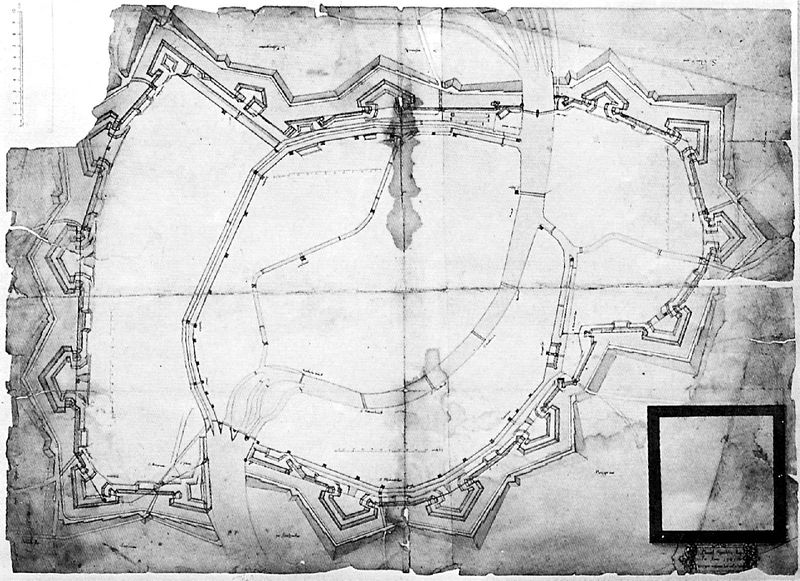
Titel: Letzter Entwurf für die Befestigung Straßburgs, Norden in der linken oberen Ecke
Künstler: Daniel Specklin
Institution: Kopenhagen, Det Kongelig Bibliothek
Schlagwörter: stadt, zeichnung, weg, rahmen, papier, mauer, fluß, befestigung, burg, festung, graben, plan, brücken, maßstab, wall, bastion, zeichniung